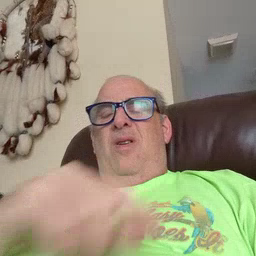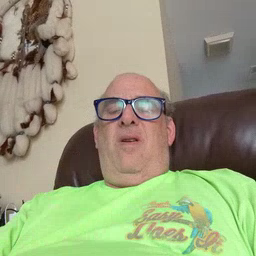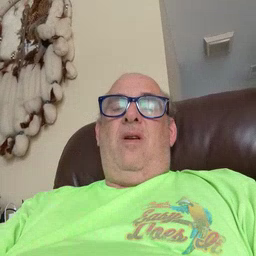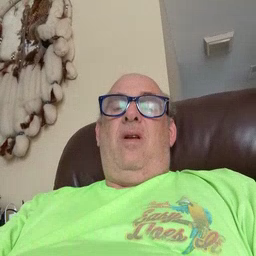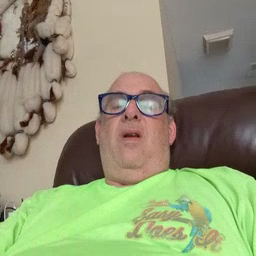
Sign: sad